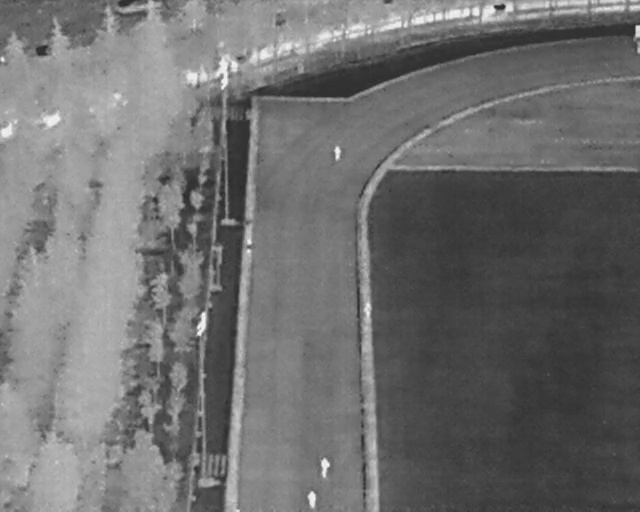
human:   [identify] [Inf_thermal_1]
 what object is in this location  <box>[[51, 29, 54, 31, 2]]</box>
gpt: <ref>1 medium person at the center</ref>